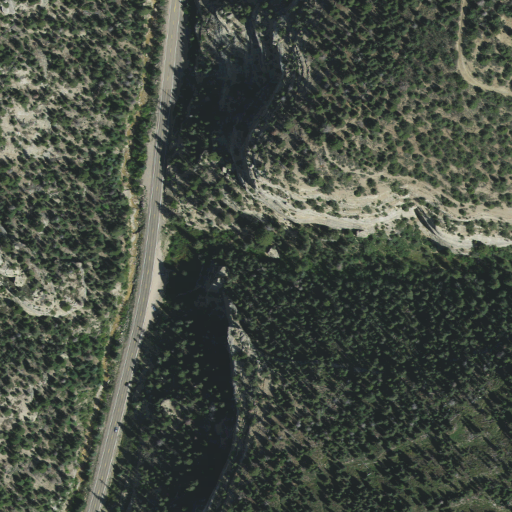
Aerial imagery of valley in Utah named Moots Hollow containing evergreen forest, shrub, low intensity development, medium intensity development, open development, mixed forest, and deciduous forest